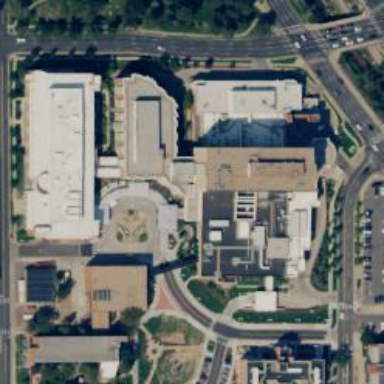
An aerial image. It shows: Hospital building.